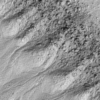
Label: not_dusty